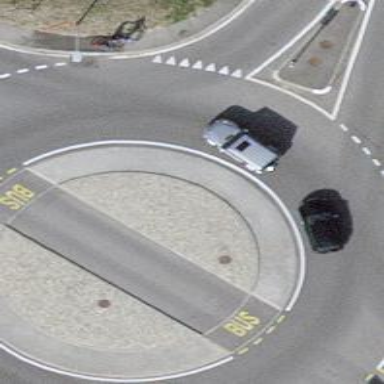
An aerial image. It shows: Junction.